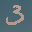
Label: 3